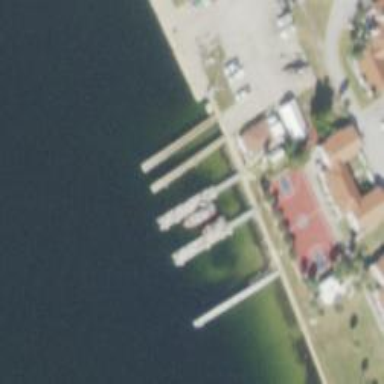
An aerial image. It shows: Pier designed with boat lift feature.